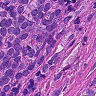
Metastatic tissue present: yes